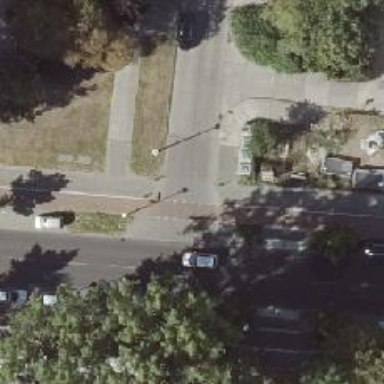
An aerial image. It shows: Unmarked road crossing.